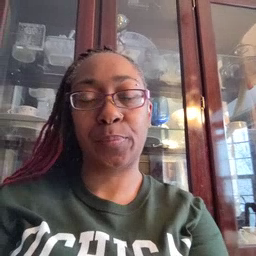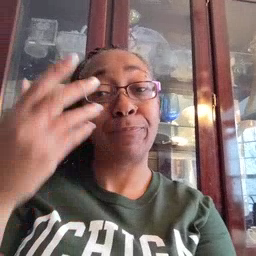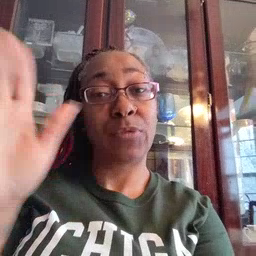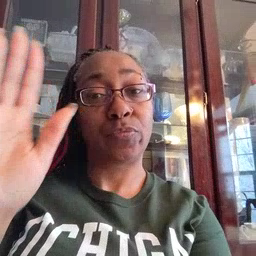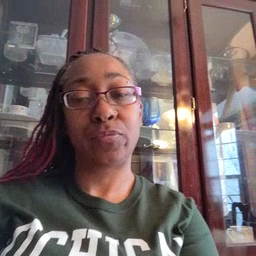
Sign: finish